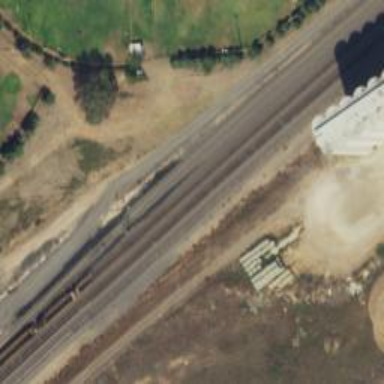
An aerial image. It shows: Rail spur service.